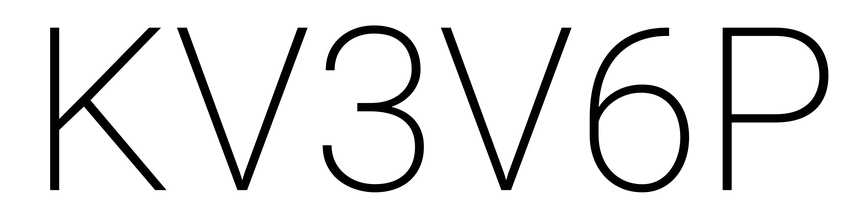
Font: Roboto_ExtraLight